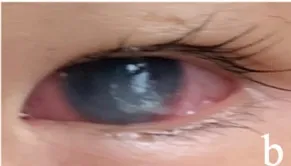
Clinical manifestations of Case 2. Conjunctival hyperemia, corneal ulcer.
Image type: medical_photograph (other_medical_photograph)